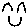
Label: smiley face